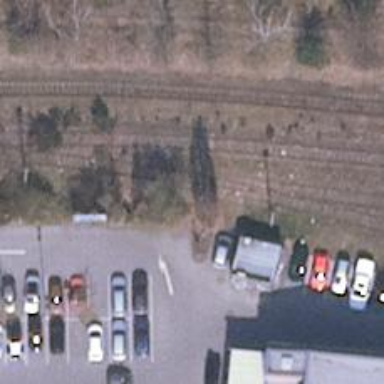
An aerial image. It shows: Railway switch.